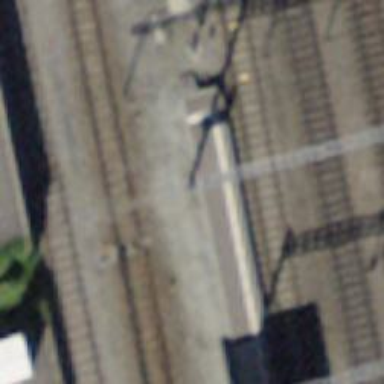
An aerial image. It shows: Railway switch.